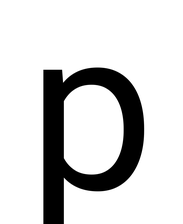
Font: Roboto_Regular